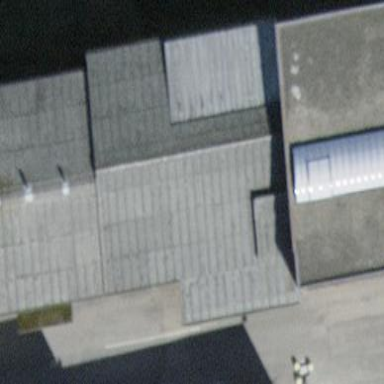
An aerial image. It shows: Industrial building.